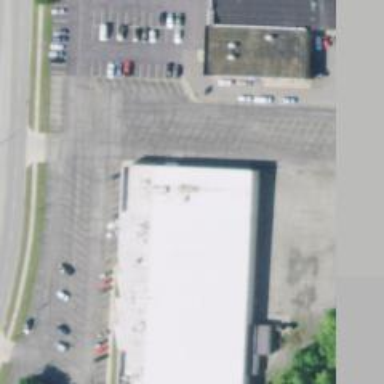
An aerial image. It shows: Building that houses bowling alley.